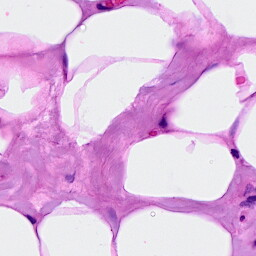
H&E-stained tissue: Breast